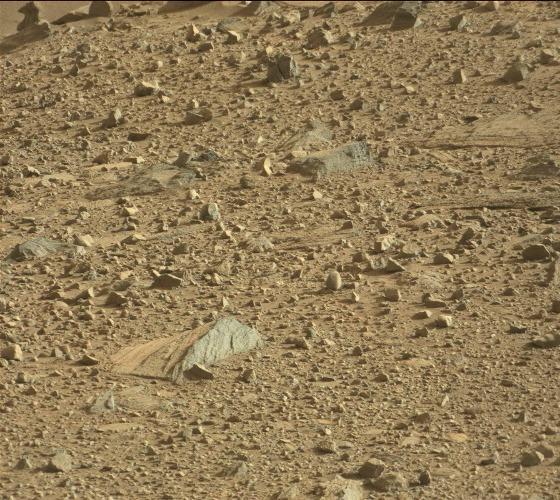
Terrain classes present: Bedrock, Gravel / Sand / Soil, Rock, Shadow